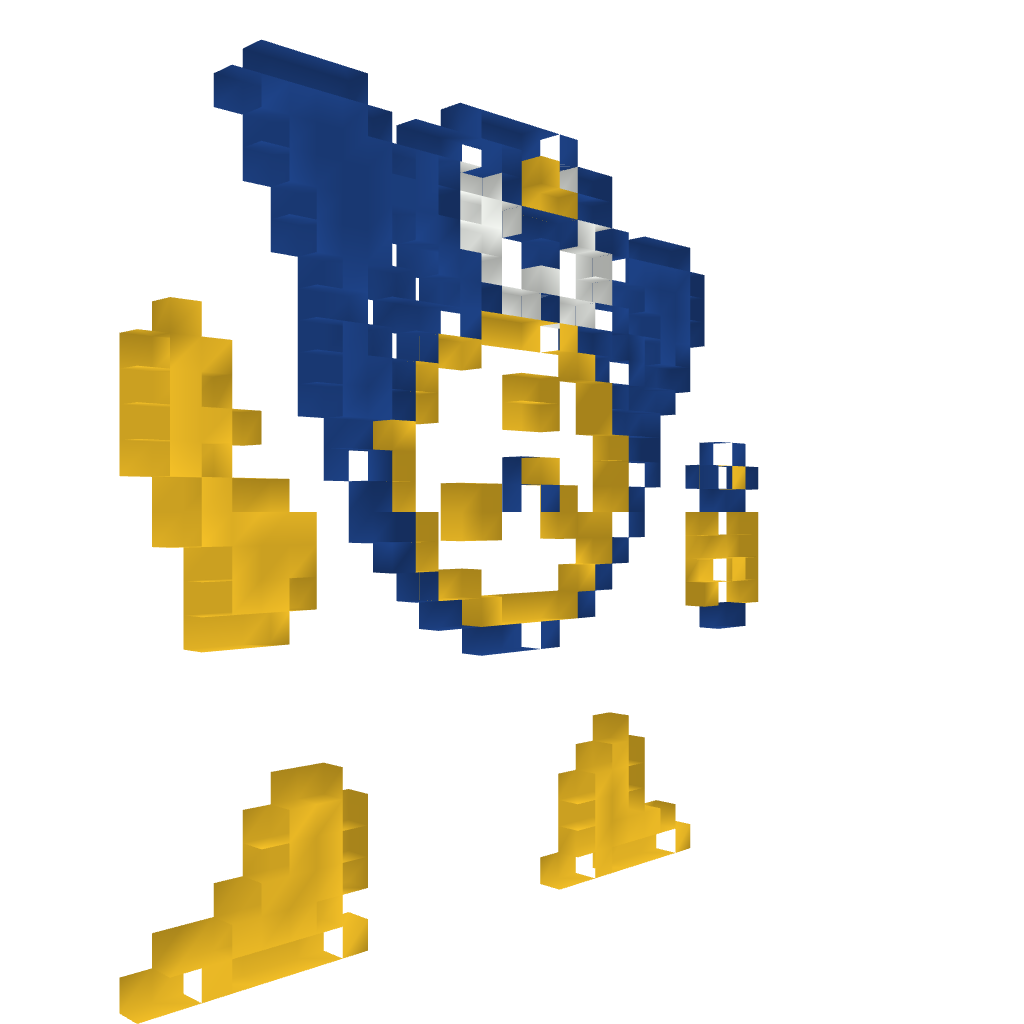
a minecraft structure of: Airman (ErnieCIII)